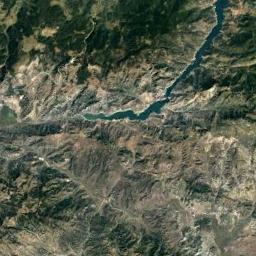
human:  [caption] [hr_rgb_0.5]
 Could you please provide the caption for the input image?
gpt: The mountain is full of green plants with a blue river .

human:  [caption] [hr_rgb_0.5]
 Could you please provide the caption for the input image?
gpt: The mountain has a rugged surface and a lake is in the mountain .

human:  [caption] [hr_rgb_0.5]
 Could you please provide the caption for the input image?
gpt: There is a winding and clear river between the mountains .

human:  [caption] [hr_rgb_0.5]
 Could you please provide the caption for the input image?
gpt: Many trees are on the mountain .

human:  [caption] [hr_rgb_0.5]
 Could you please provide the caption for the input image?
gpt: There are some green plants and a river on the mountain .